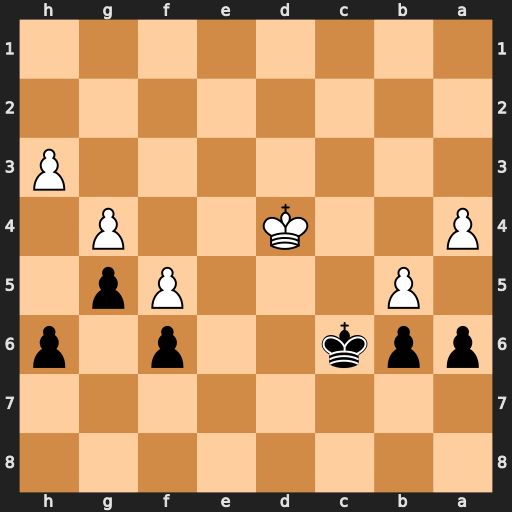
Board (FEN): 8/8/ppk2p1p/1P3Pp1/P2K2P1/7P/8/8
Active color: b
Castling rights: -
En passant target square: -
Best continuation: axb5 axb5+ Kd6 Kc4 Ke5